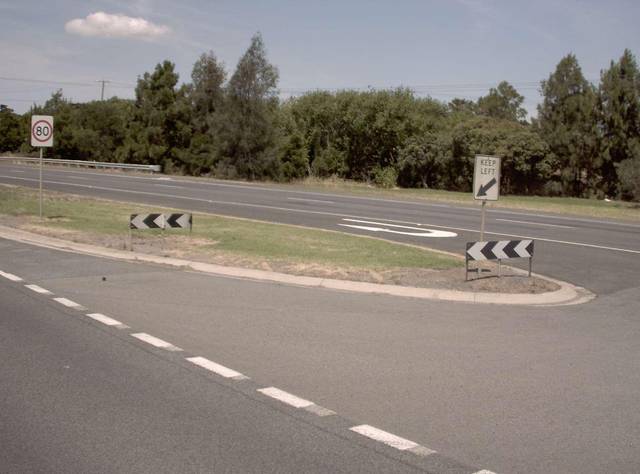
Region: Australia
Coordinates: -38.232, 146.449